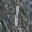
Label: 1